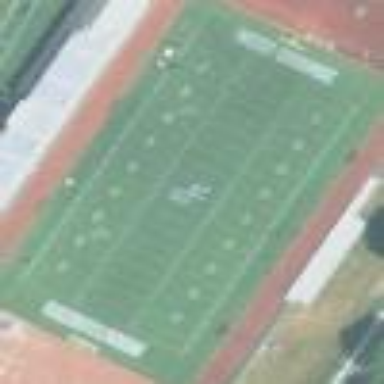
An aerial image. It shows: Artificial turf pitch used for American football.